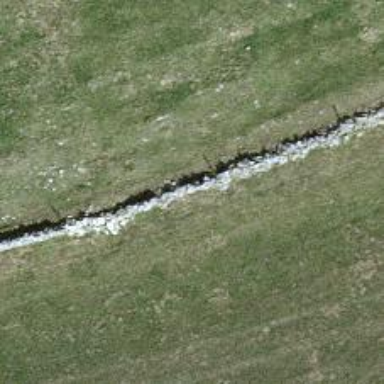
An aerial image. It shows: Dry stone wall barrier.